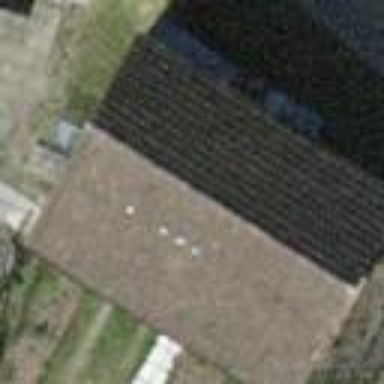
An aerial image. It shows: Farm auxiliary building with gabled roof.